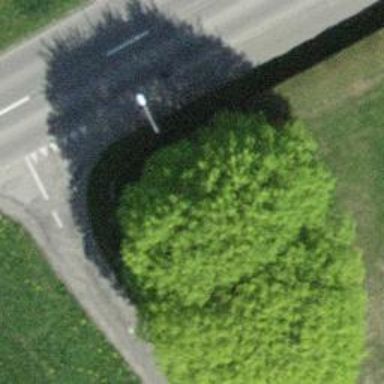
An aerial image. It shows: Hedge barrier.